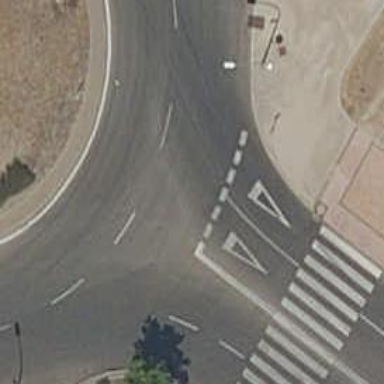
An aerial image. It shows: Road with "give way" sign.